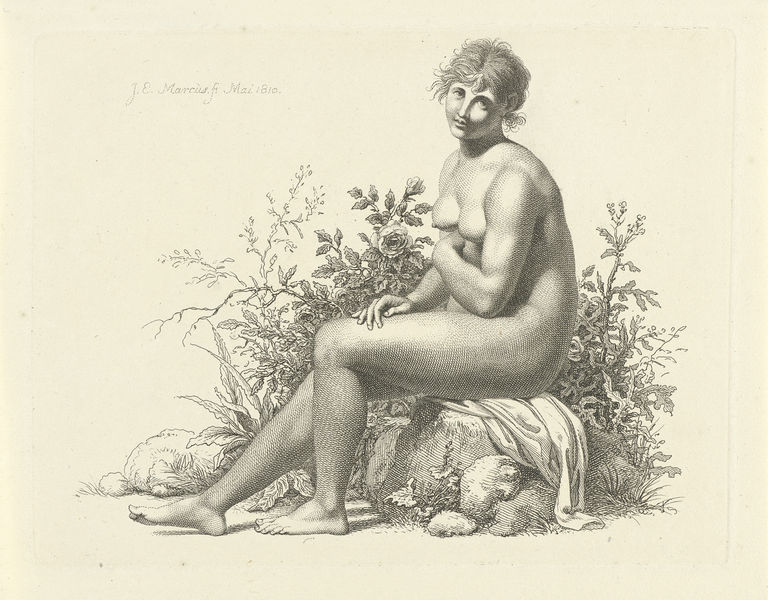
Titel: Zittend vrouwelijk naakt
Künstler: Jacob Ernst Marcus
Standort: Amsterdam
Institution: Rijksmuseum
Schlagwörter: assis, femme, nature, dessin, rocher, plante, plantes, nu, végétation, femme assise, nu assis